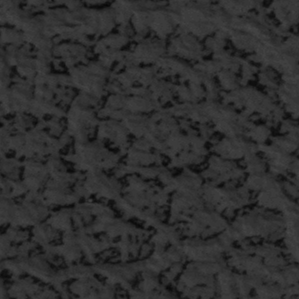
Label: frost